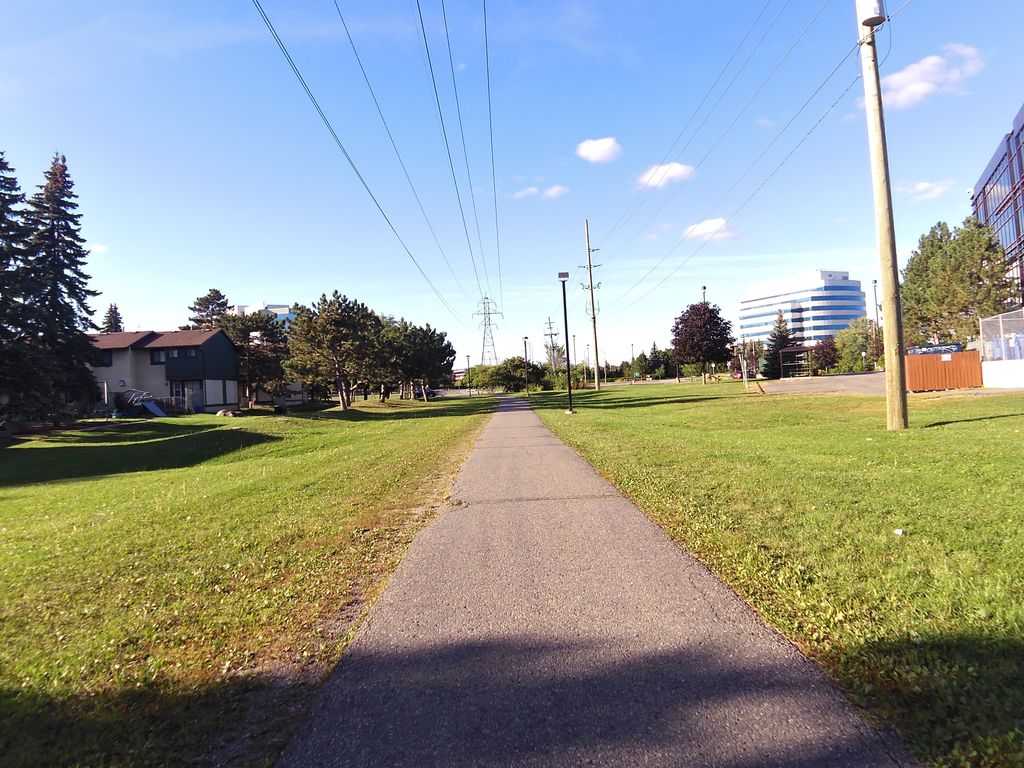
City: ottawa-gatineau